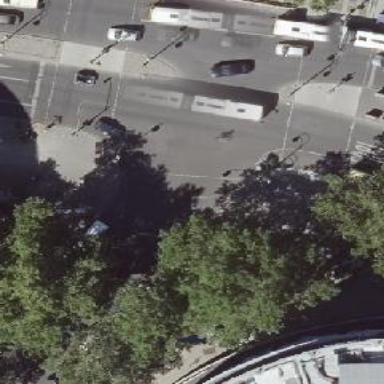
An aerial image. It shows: Crossing on the footway with traffic signals.